Question: I have this simple XML:
'''
<ChangeLog>
<Release Version="1.0.1">
<Change Name="Feature2" Description="Something changed"/>
<Change Name="Feature1" Description="Bug fixed"/>
</Release>
<Release Version="1.0.0">
<Change Name="Feature2" Description="Something new added"/>
<Change Name="Feature1" Description="Something new added"/>
</Release>
</ChangeLog>
'''
I want to display it in a 'TreeView' like this:

I've been looked <URL> and some other related links, but examples I found uses single 'HierarchicalDataTemplate' to display items, while I need 'HierarchicalDataTemplate' for 'Release' elements, and 'DataTemplate' for 'Change' elements.
For example, in case of view models, there will be something like this in resources (the template trees are omitted):
'''
<HierarchicalDataTemplate DataType="{x:Type local:Release}" ItemsSource="{Binding Changes}" />
<DataTemplate DataType="{x:Type local:Change}" ItemsSource="{Binding Changes}" />
'''
Is it ever possible without wrapping XML into view models?
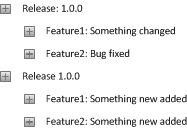
Answer: I've figured out, how to do this.
The root of the solution is 'DataTemplateSelector' to provide appropriate data template for different XML elements:
'''
public sealed class ElementsTemplateSelector : DataTemplateSelector
{
public DataTemplate ReleaseTemplate { get; set; }
public DataTemplate ChangeTemplate { get; set; }
public override DataTemplate SelectTemplate(object item, DependencyObject container)
{
var element = item as XElement;
if (element != null)
{
switch (element.Name.ToString())
{
case "Release":
return ReleaseTemplate;
case "Change":
return ChangeTemplate;
}
}
return base.SelectTemplate(item, container);
}
}
'''
Then XAML will look like this:
'''
<Grid>
<Grid.Resources>
<local:ElementsTemplateSelector x:Key="ElementsTemplateSelectorKey">
<local:ElementsTemplateSelector.ReleaseTemplate>
<HierarchicalDataTemplate ItemsSource="{Binding Elements}">
<StackPanel Orientation="Horizontal">
<TextBlock Text="Release:"/>
<TextBlock Margin="2,0,0,0" Text="{Binding Attribute[Version].Value}"/>
</StackPanel>
</HierarchicalDataTemplate>
</local:ElementsTemplateSelector.ReleaseTemplate>
<local:ElementsTemplateSelector.ChangeTemplate>
<DataTemplate>
<StackPanel Orientation="Horizontal">
<TextBlock Text="{Binding Attribute[Name].Value}"/>
<TextBlock Text=":"/>
<TextBlock Margin="2,0,0,0" Text="{Binding Attribute[Description].Value}"/>
</StackPanel>
</DataTemplate>
</local:ElementsTemplateSelector.ChangeTemplate>
</local:ElementsTemplateSelector>
</Grid.Resources>
<TreeView ItemsSource="{Binding Path=Root.Elements}" ItemTemplateSelector="{StaticResource ElementsTemplateSelectorKey}"/>
</Grid>
'''
P.S. This code assumes, that current data context is 'XDocument' instance:
'''
public partial class MainWindow : Window
{
public MainWindow()
{
InitializeComponent();
DataContext = XDocument.Load("file://D:/ChangeLog.xml");
}
}
'''